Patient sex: M
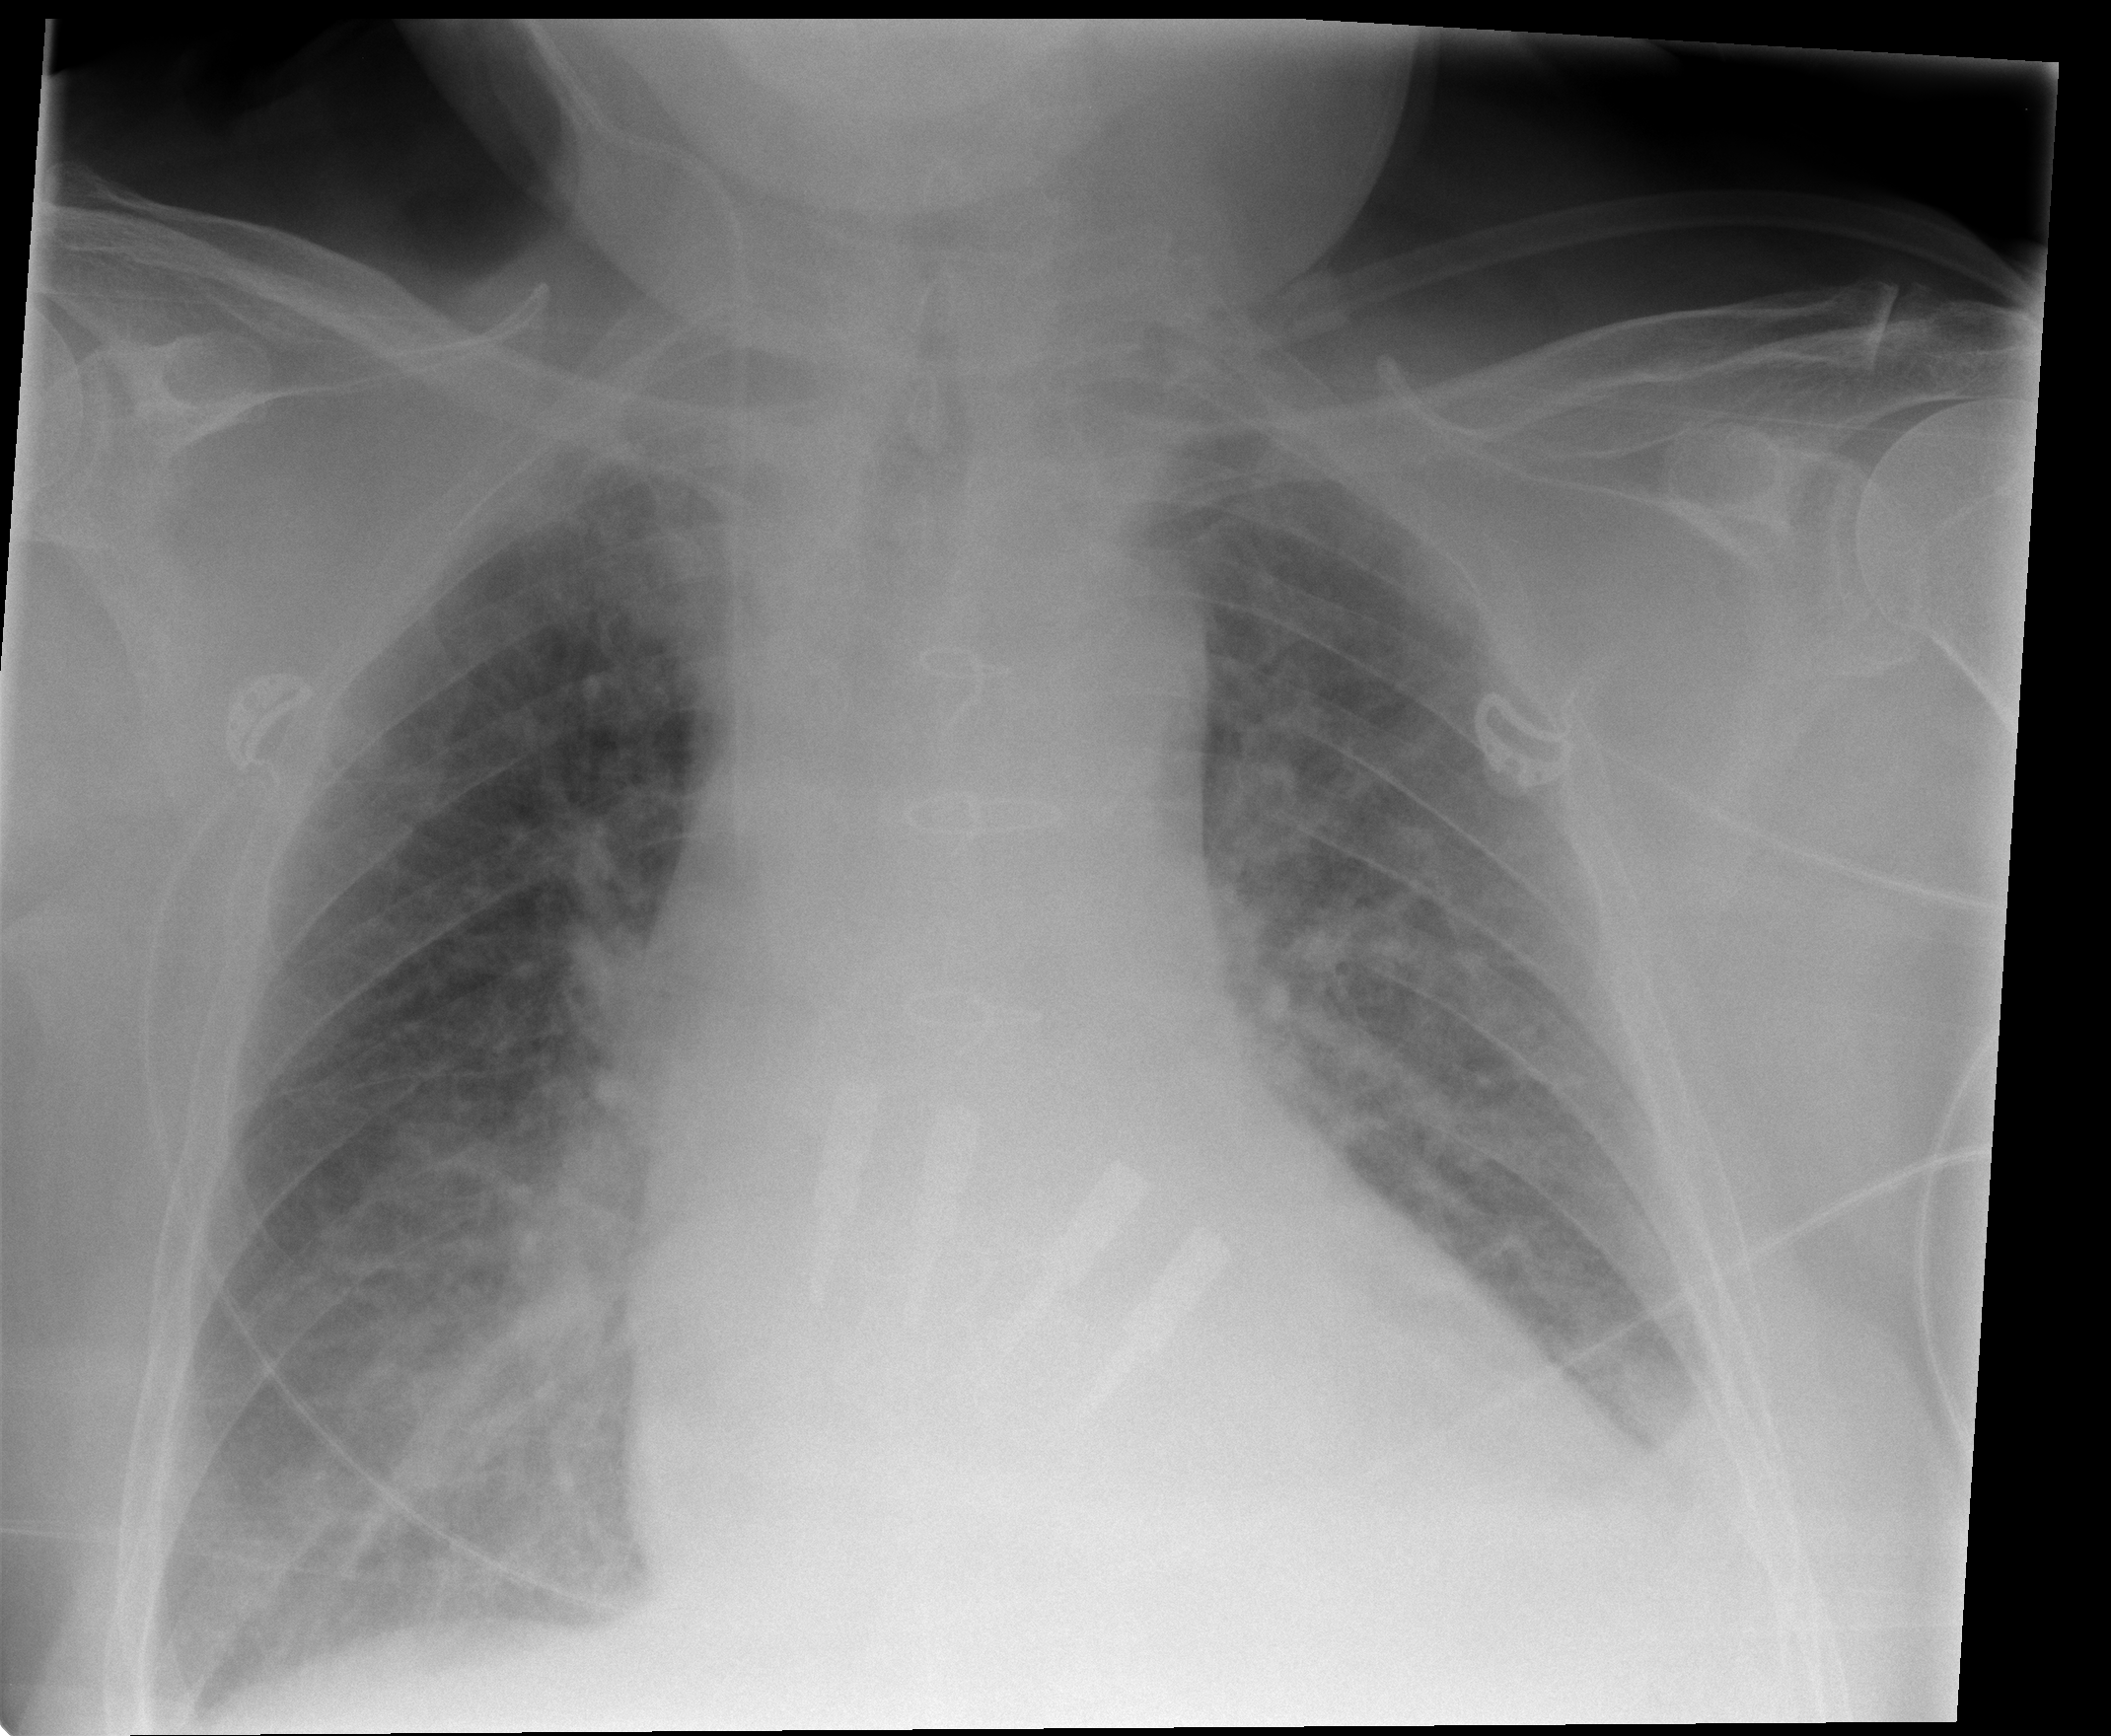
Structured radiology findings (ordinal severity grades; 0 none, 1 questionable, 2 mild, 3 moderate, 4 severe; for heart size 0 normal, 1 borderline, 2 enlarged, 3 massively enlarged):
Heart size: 1
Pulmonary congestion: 2
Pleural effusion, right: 1
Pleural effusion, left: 2
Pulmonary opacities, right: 1
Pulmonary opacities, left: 0
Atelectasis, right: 2
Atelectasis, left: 2